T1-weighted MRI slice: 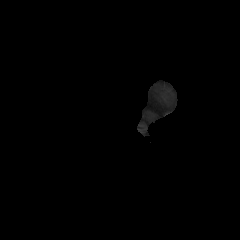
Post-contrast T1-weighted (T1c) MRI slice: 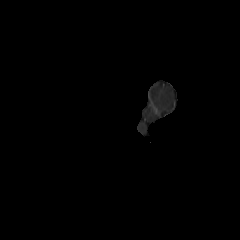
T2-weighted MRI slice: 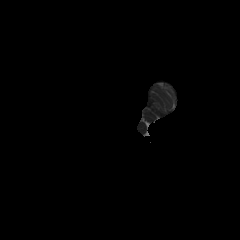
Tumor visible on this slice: no